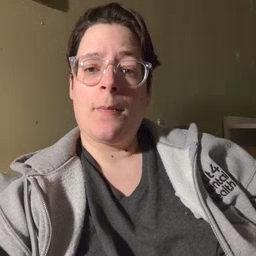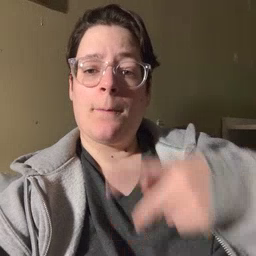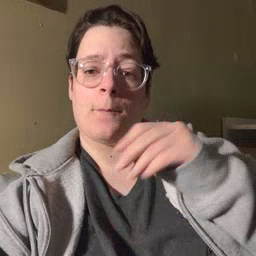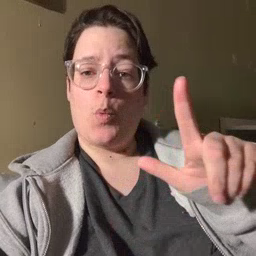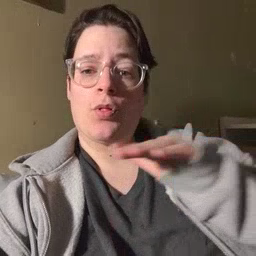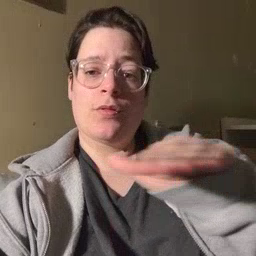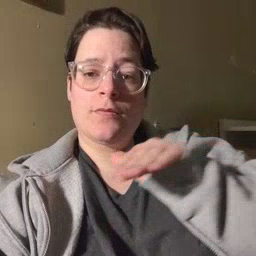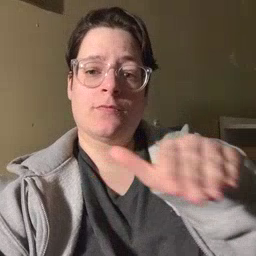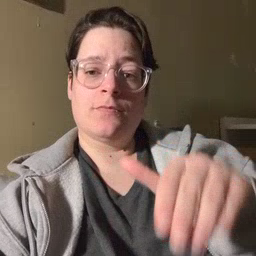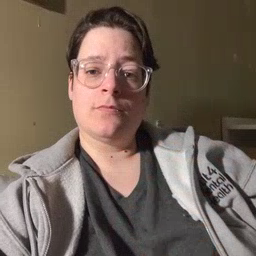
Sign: pool